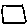
Label: square